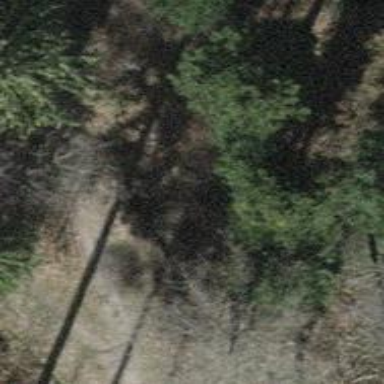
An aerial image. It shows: Brown bench in the vicinity.